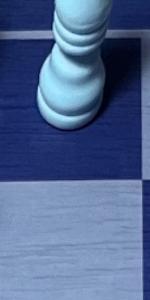
Label: Empty